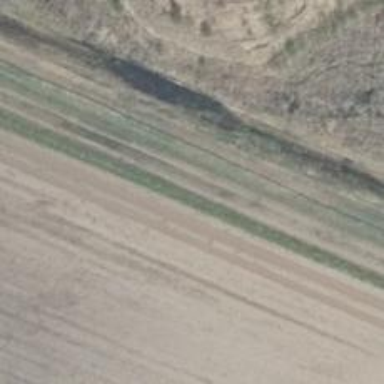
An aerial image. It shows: Dirt track with grade 4 tracktype.